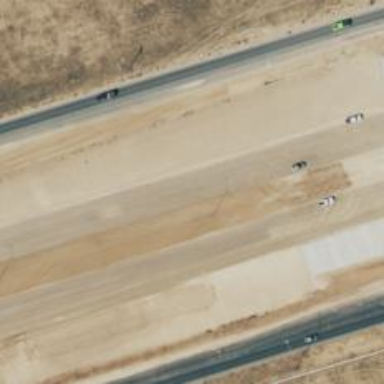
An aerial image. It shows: Asphalt motorway.